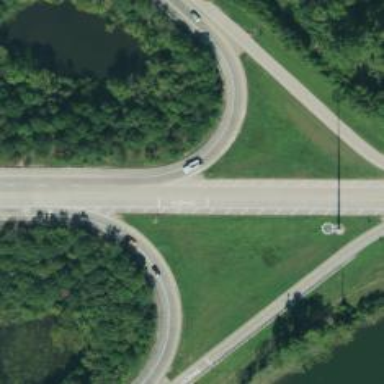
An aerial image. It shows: Primary link highway.